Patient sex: M
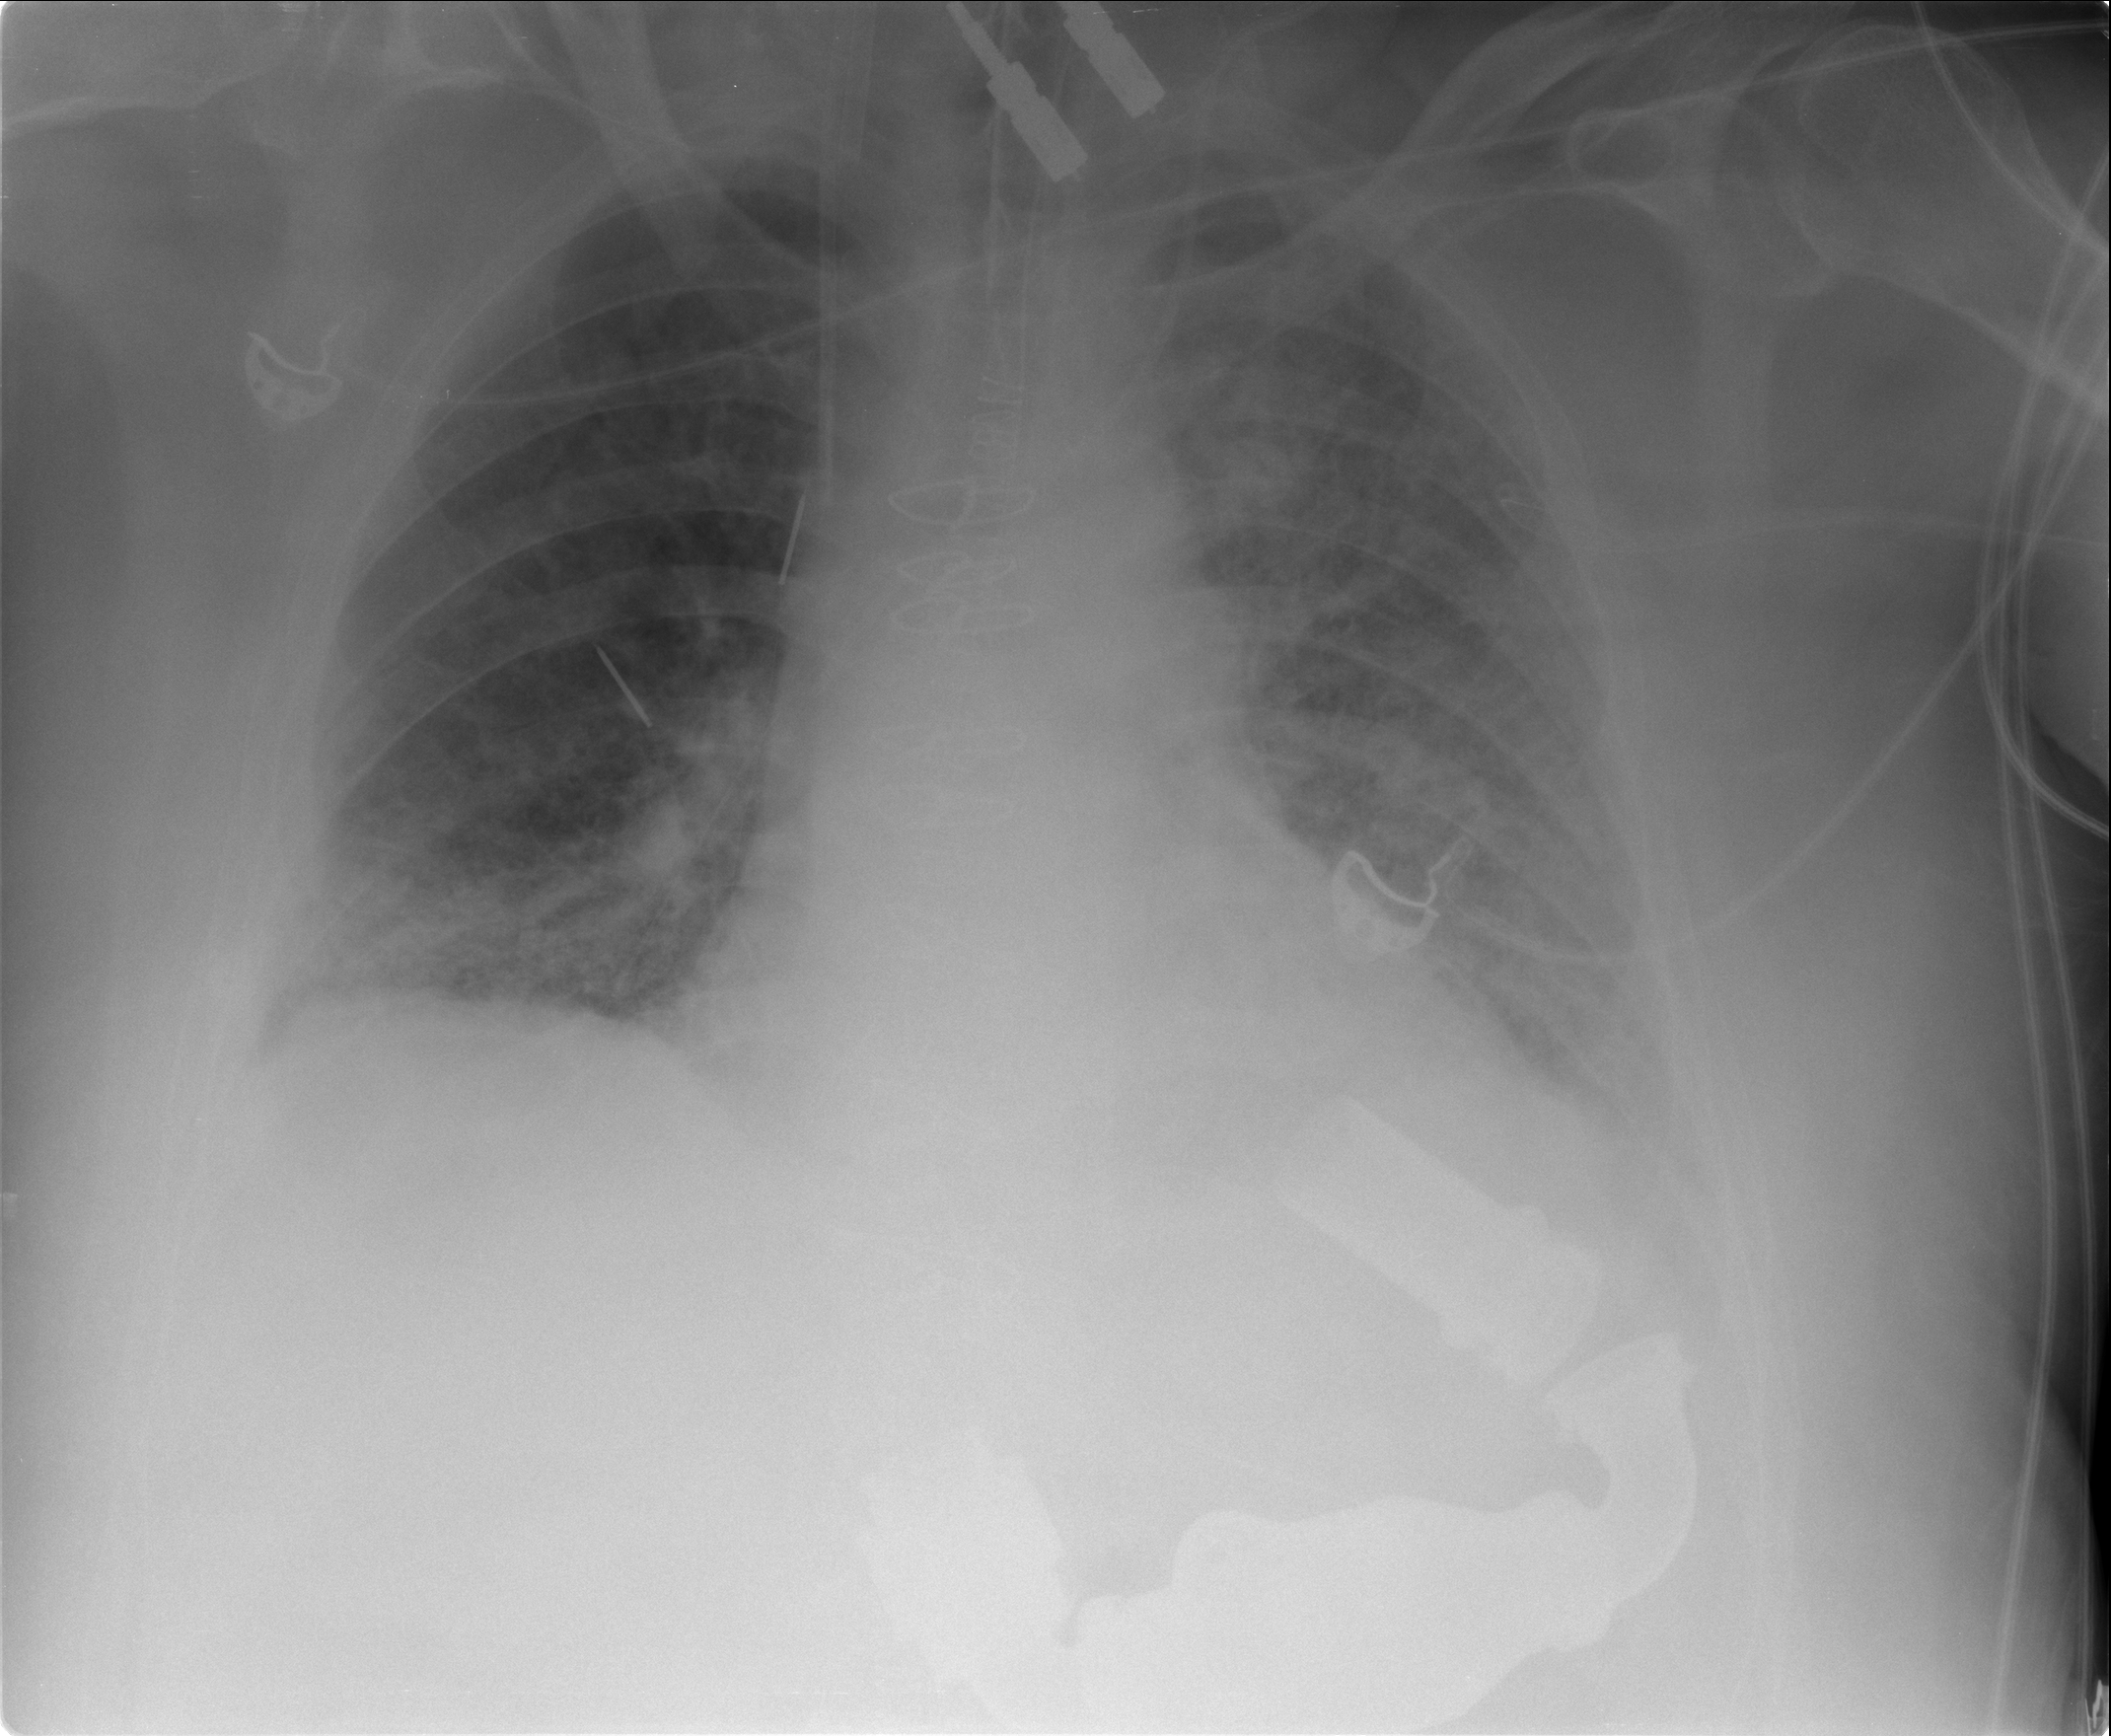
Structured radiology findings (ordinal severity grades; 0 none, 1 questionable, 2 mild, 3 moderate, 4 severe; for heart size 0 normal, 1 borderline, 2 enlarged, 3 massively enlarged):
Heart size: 2
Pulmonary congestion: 3
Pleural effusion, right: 2
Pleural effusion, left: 2
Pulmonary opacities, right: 3
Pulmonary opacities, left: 3
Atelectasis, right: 2
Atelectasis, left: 3